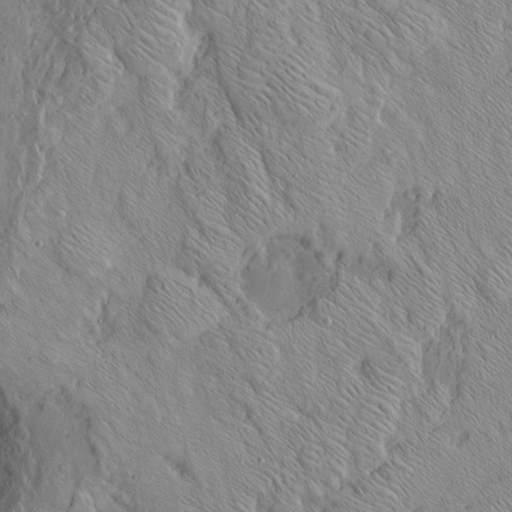
Objects detected: cone, cone